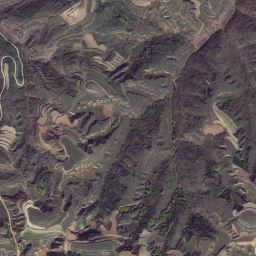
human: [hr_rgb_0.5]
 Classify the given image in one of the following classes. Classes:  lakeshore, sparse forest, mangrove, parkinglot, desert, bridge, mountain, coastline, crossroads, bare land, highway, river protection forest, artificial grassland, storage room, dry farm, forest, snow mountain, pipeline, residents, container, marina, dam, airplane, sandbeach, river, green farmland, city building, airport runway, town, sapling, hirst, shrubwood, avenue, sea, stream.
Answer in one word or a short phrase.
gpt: mountain